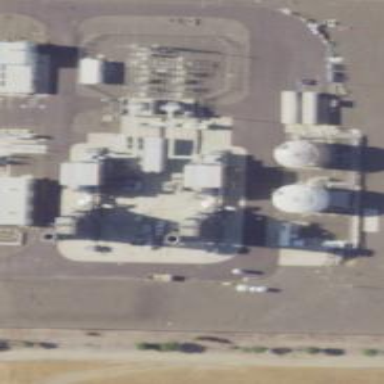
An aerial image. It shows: Gas turbine generator.